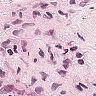
Metastatic tissue present: no